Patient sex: F
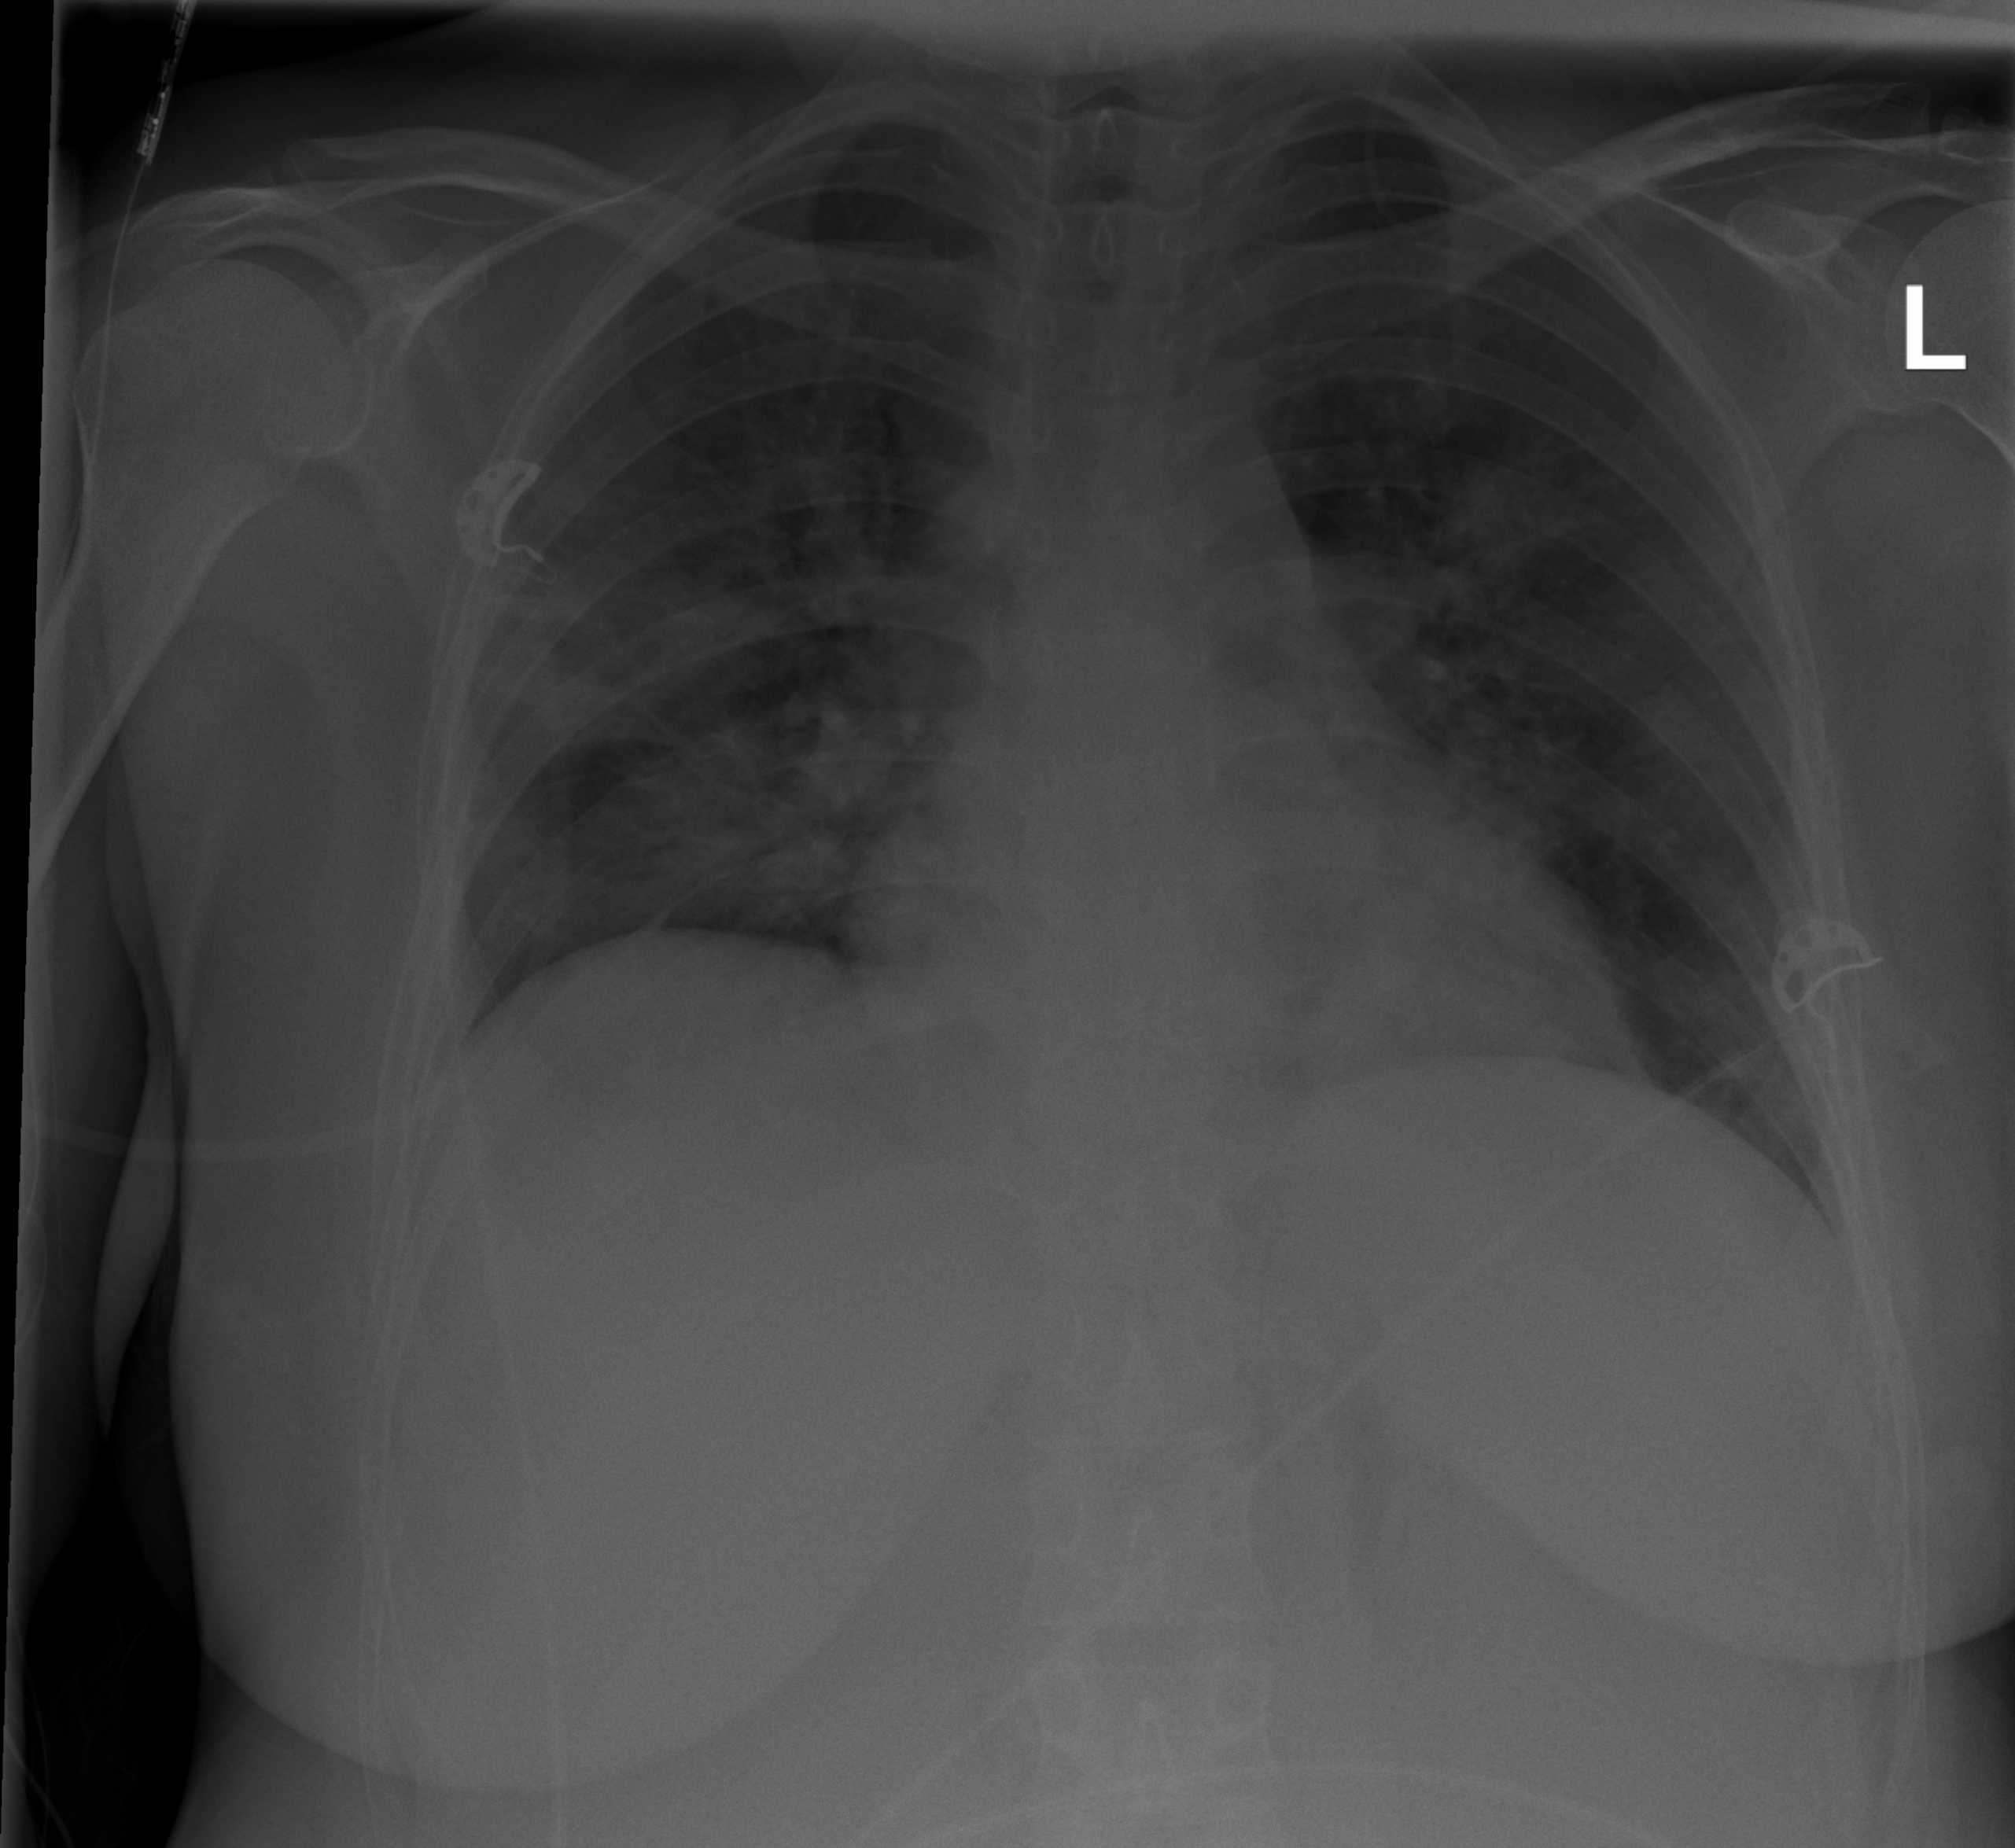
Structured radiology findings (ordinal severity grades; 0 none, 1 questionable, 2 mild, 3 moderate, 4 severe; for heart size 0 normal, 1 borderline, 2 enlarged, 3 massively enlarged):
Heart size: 0
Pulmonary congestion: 0
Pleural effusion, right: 0
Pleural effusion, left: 0
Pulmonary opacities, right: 3
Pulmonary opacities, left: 2
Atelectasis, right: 2
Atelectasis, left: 2